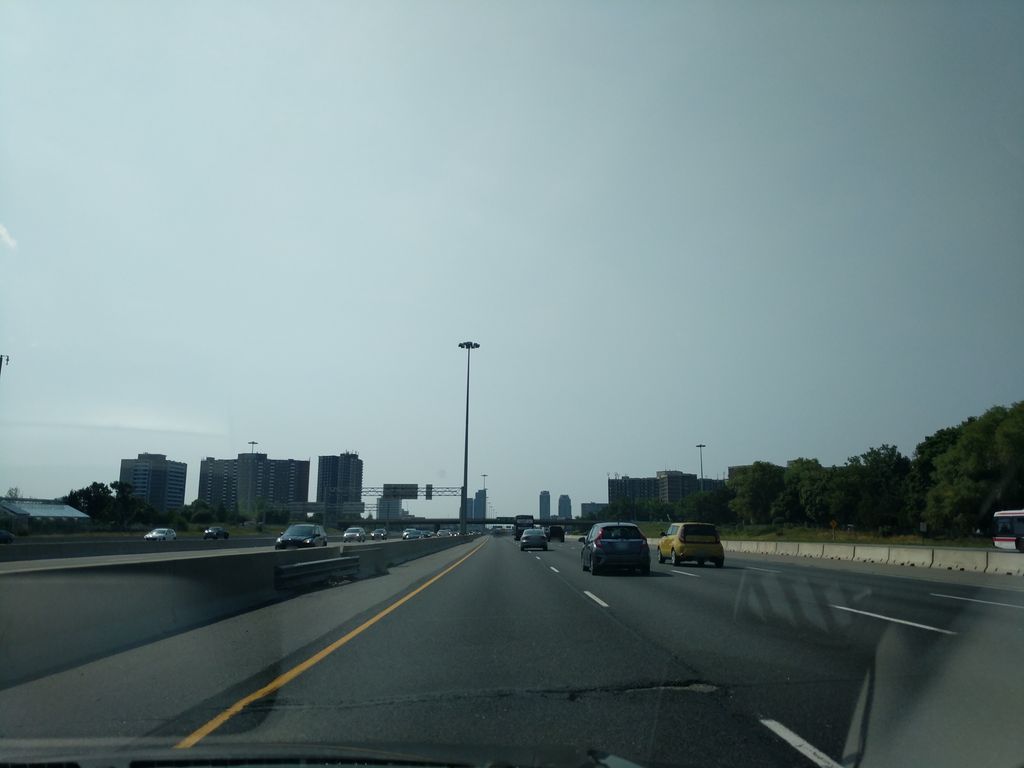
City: toronto